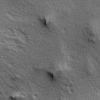
Atmospheric dust classification: not_dusty